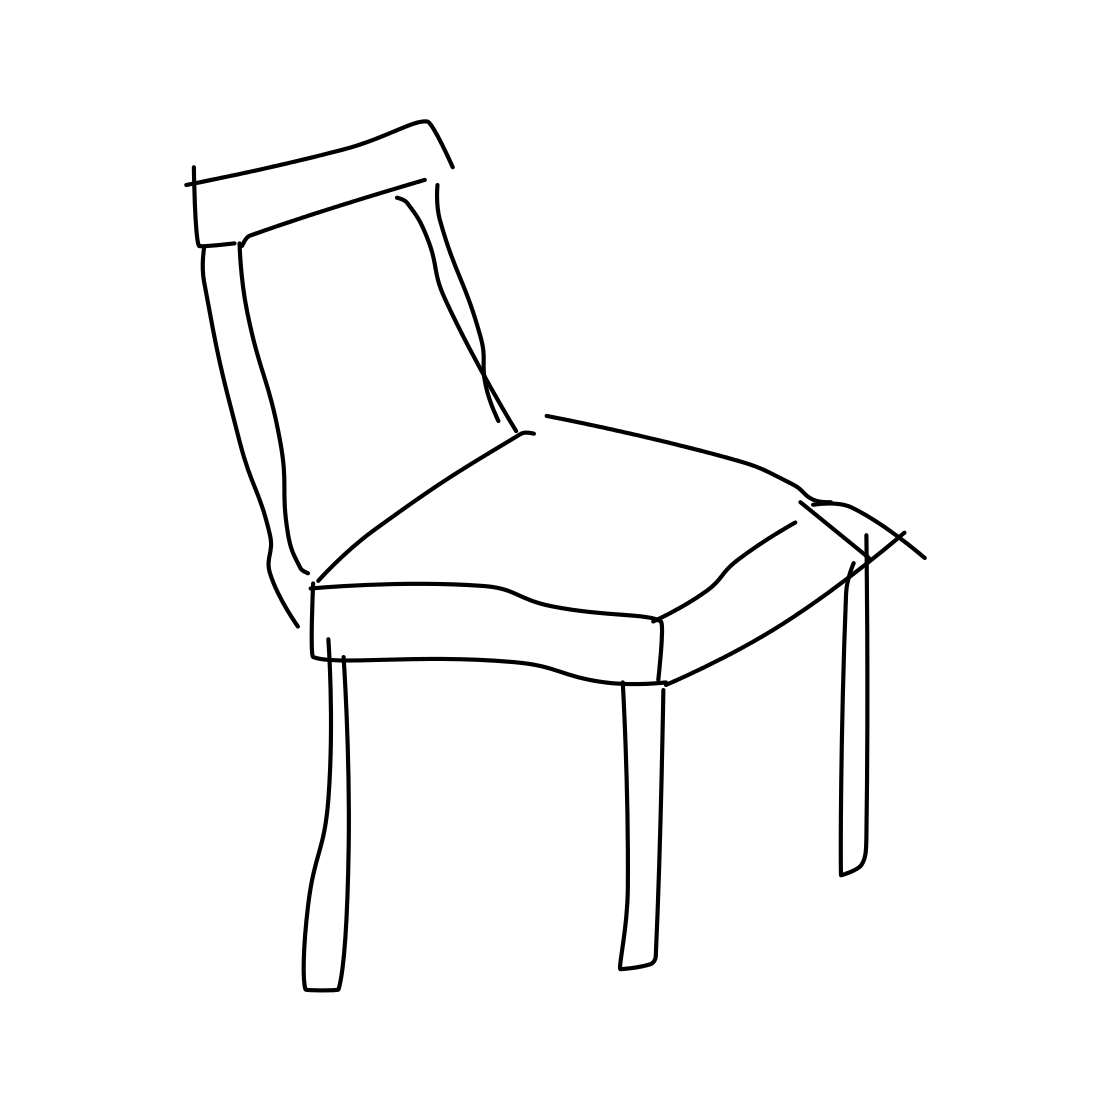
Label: chair